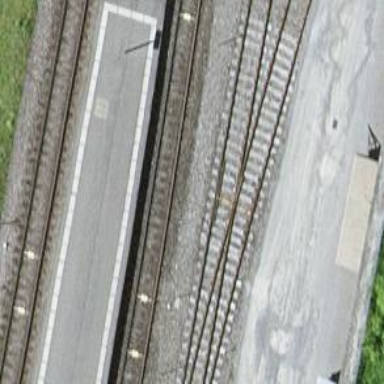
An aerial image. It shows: Siding railway track with electrified contact line.